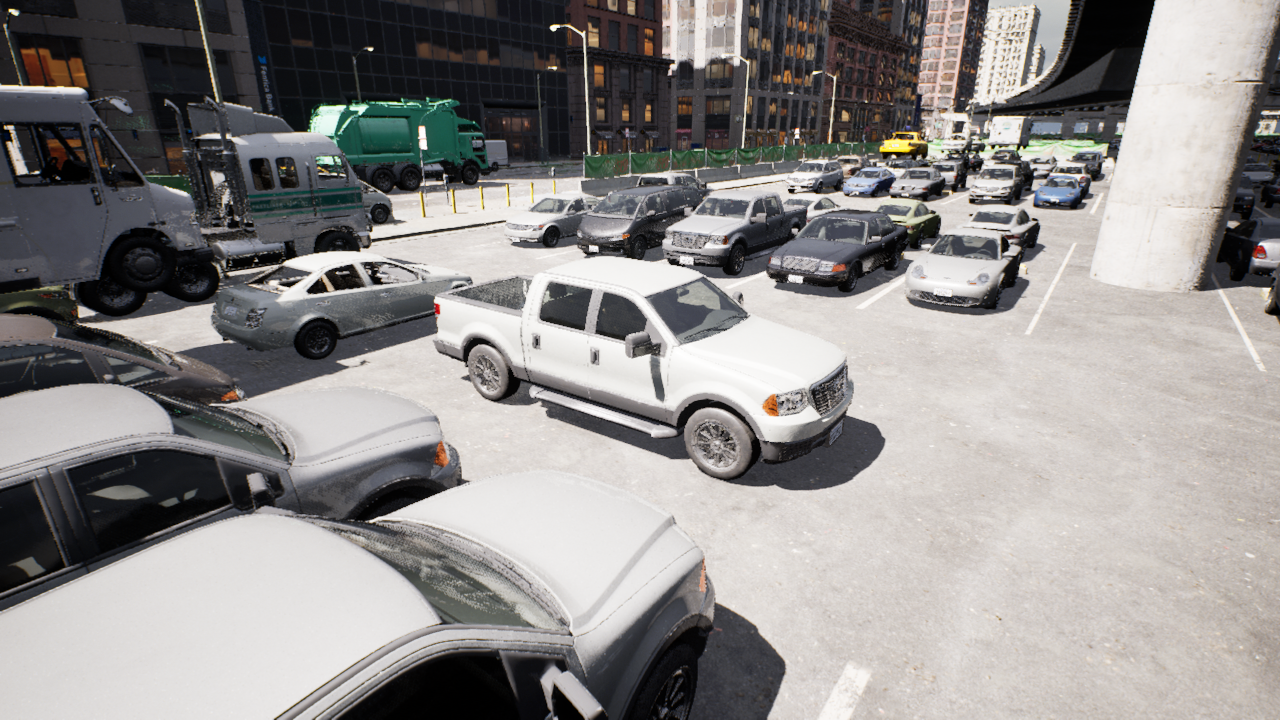
Venue: arterial
Lighting: clear day
Vehicle rig: pickup